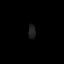
Tissue: prostate
Cell type: Endothelial cells
Senescence score: 0.7048
Nuclear area (px): 96
Mean DAPI intensity: 32.302